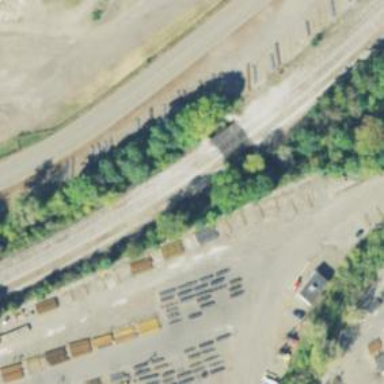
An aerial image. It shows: Railway siding for service.